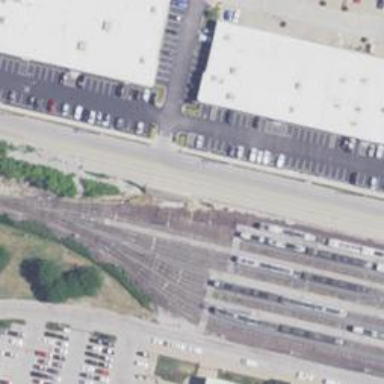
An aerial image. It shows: Light rail yard with electrified contact lines.